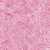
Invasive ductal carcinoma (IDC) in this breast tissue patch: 0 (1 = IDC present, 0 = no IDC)